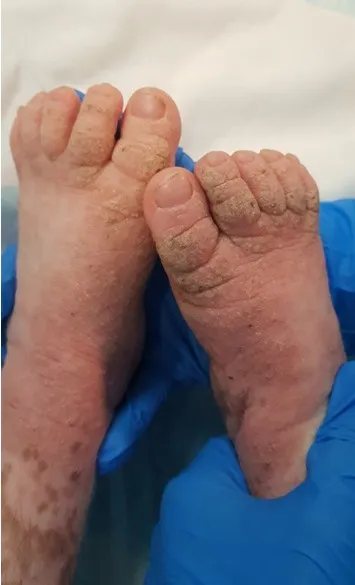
Hand. Of a 3-year-old boy with MALT1 deficiency, consistent with Norwegian scabies.
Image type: medical_photograph (skin_photograph)